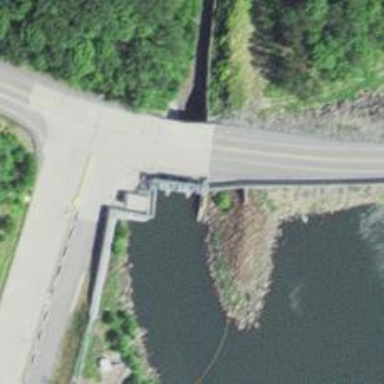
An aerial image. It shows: Dam across waterway.